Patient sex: M
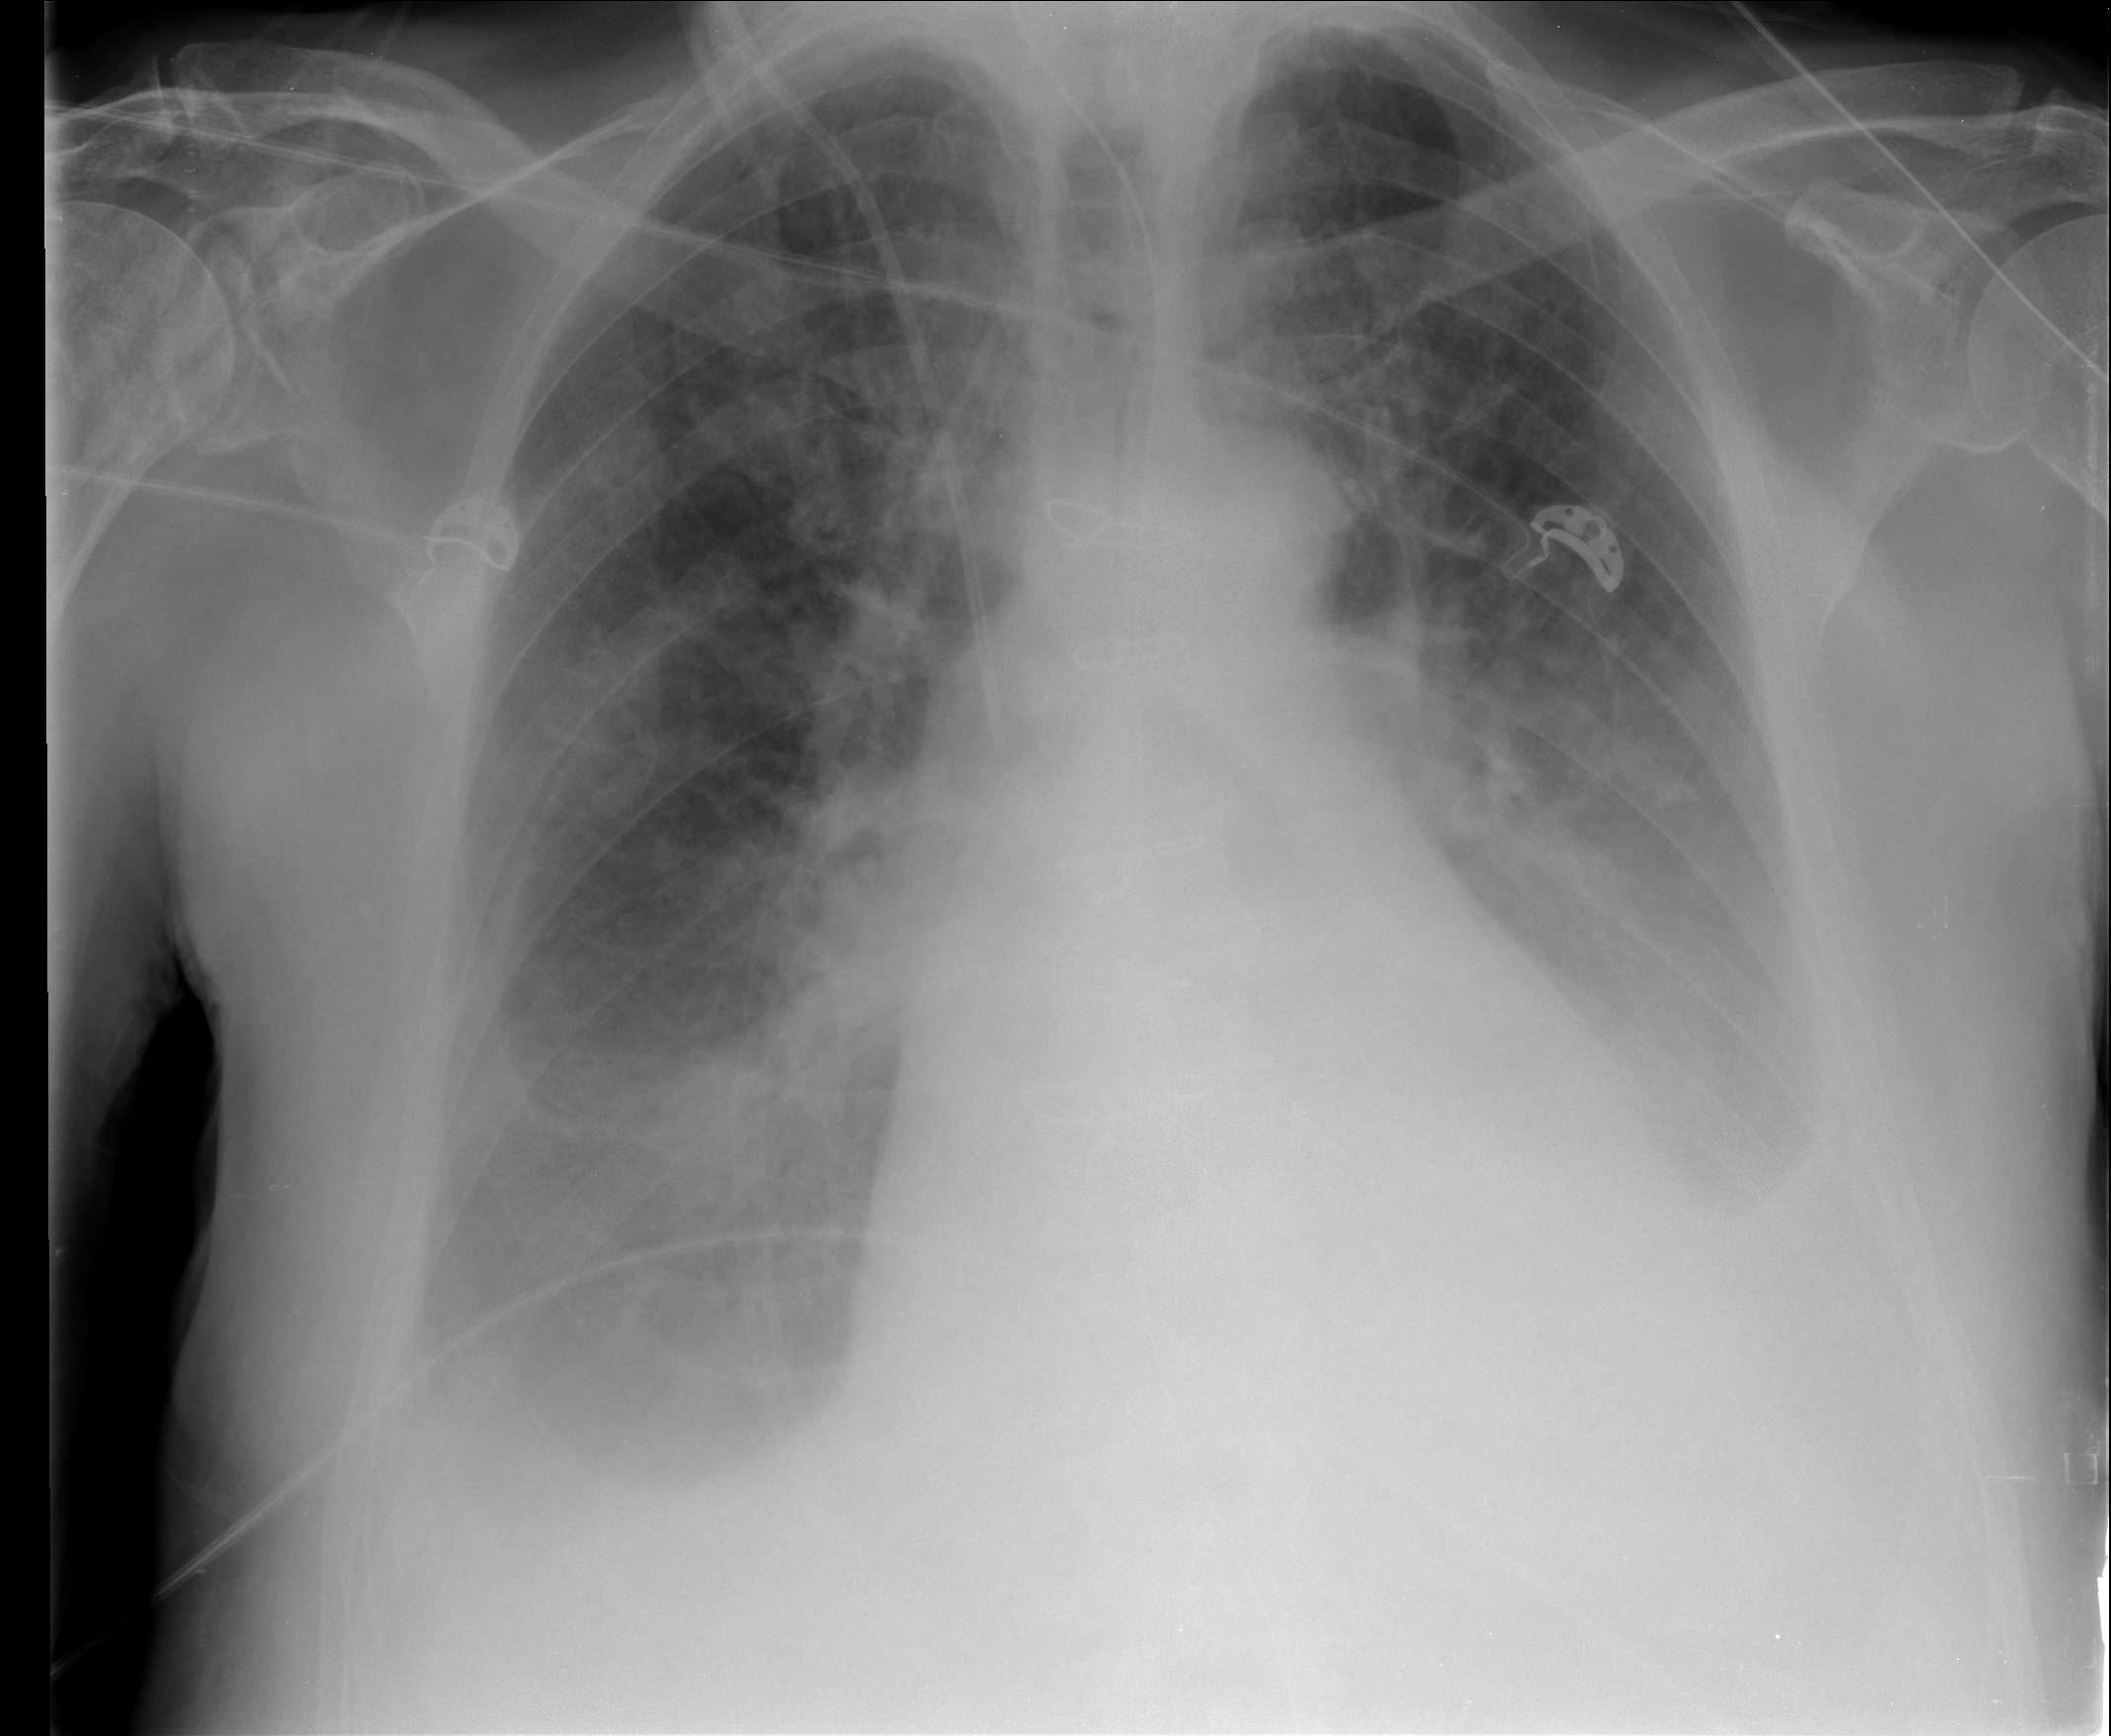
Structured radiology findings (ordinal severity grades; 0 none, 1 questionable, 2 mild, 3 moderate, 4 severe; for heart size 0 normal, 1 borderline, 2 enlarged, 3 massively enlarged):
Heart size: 2
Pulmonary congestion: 3
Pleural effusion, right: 3
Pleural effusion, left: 3
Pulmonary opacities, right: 2
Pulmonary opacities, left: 2
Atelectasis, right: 2
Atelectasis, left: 2